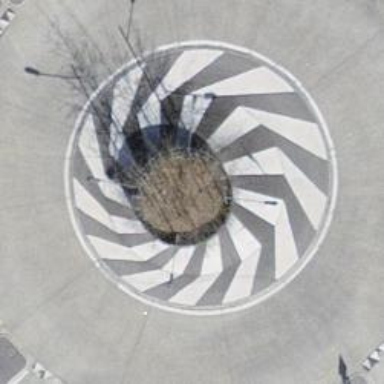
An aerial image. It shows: Roundabout on primary highway.